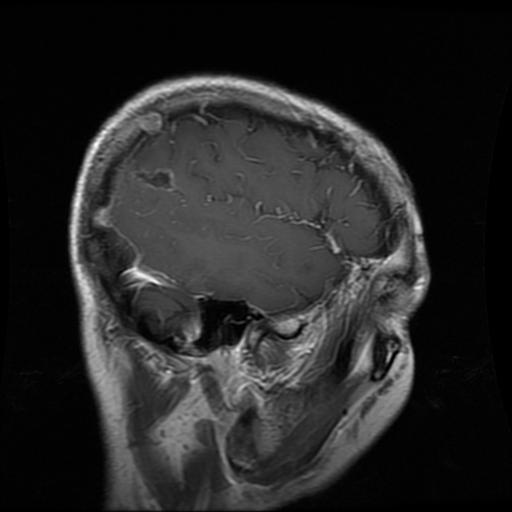
Label: glioma